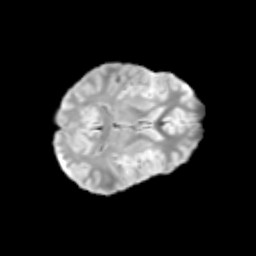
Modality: T2w
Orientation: axial
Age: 12
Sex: male
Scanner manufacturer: siemens
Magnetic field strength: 3 T
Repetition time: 3.8 s
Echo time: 0.07 s